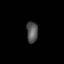
Tissue: lung
Cell type: Endothelial cells
Senescence score: 0.5778
Nuclear area (px): 234
Mean DAPI intensity: 85.517